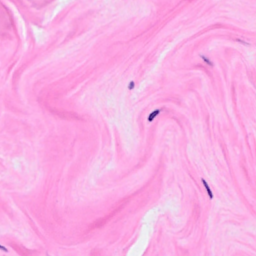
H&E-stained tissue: Breast